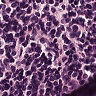
Metastatic tissue present: no